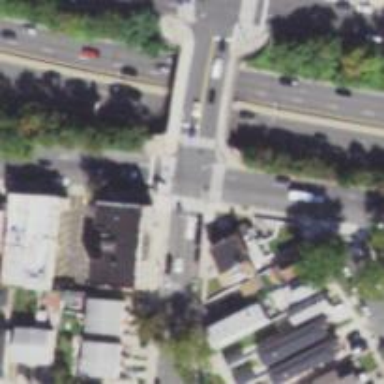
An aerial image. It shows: Marked road crossing.